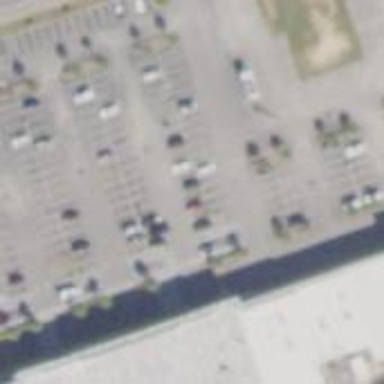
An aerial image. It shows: Parking space is available.